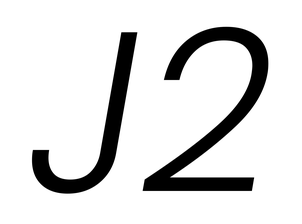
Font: Poppins-LightItalic